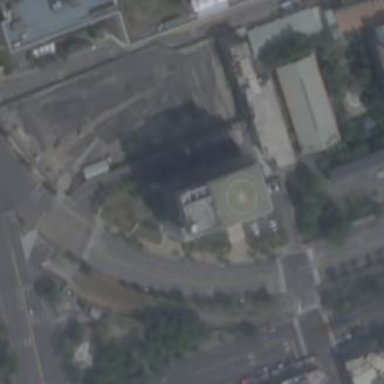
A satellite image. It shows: Office building that also serves as ambulance station.